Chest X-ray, AP view. Patient: 52 years old, sex M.
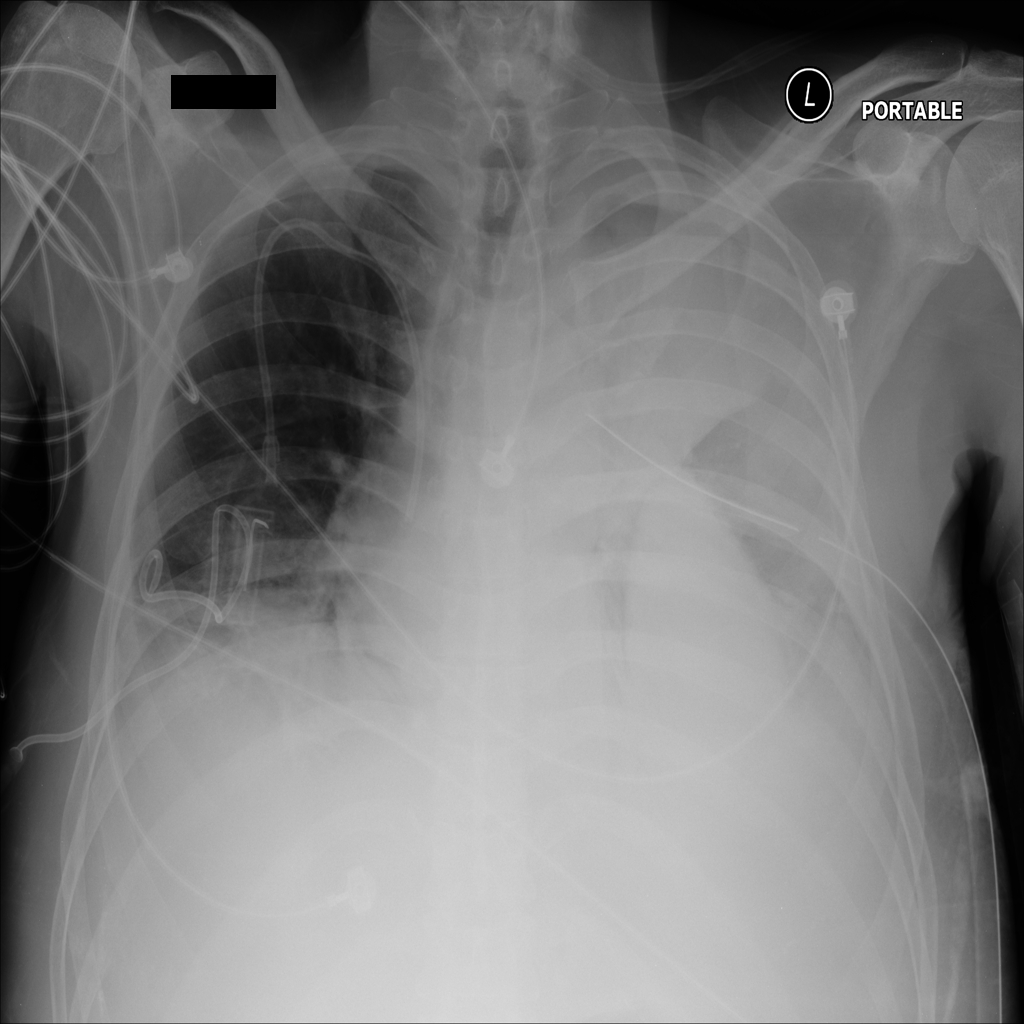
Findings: Effusion